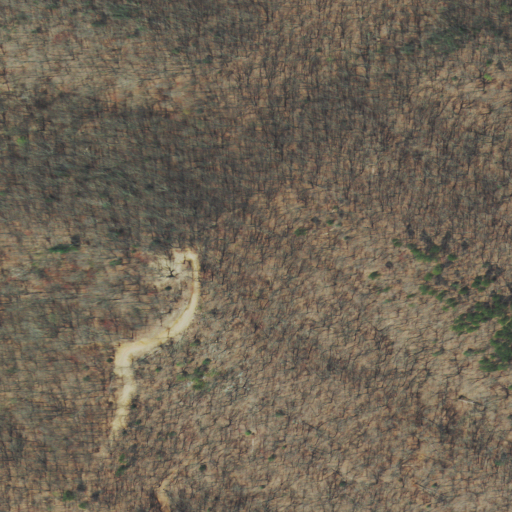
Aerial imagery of mountain in Tennessee named Amburn Mountain containing only deciduous forest